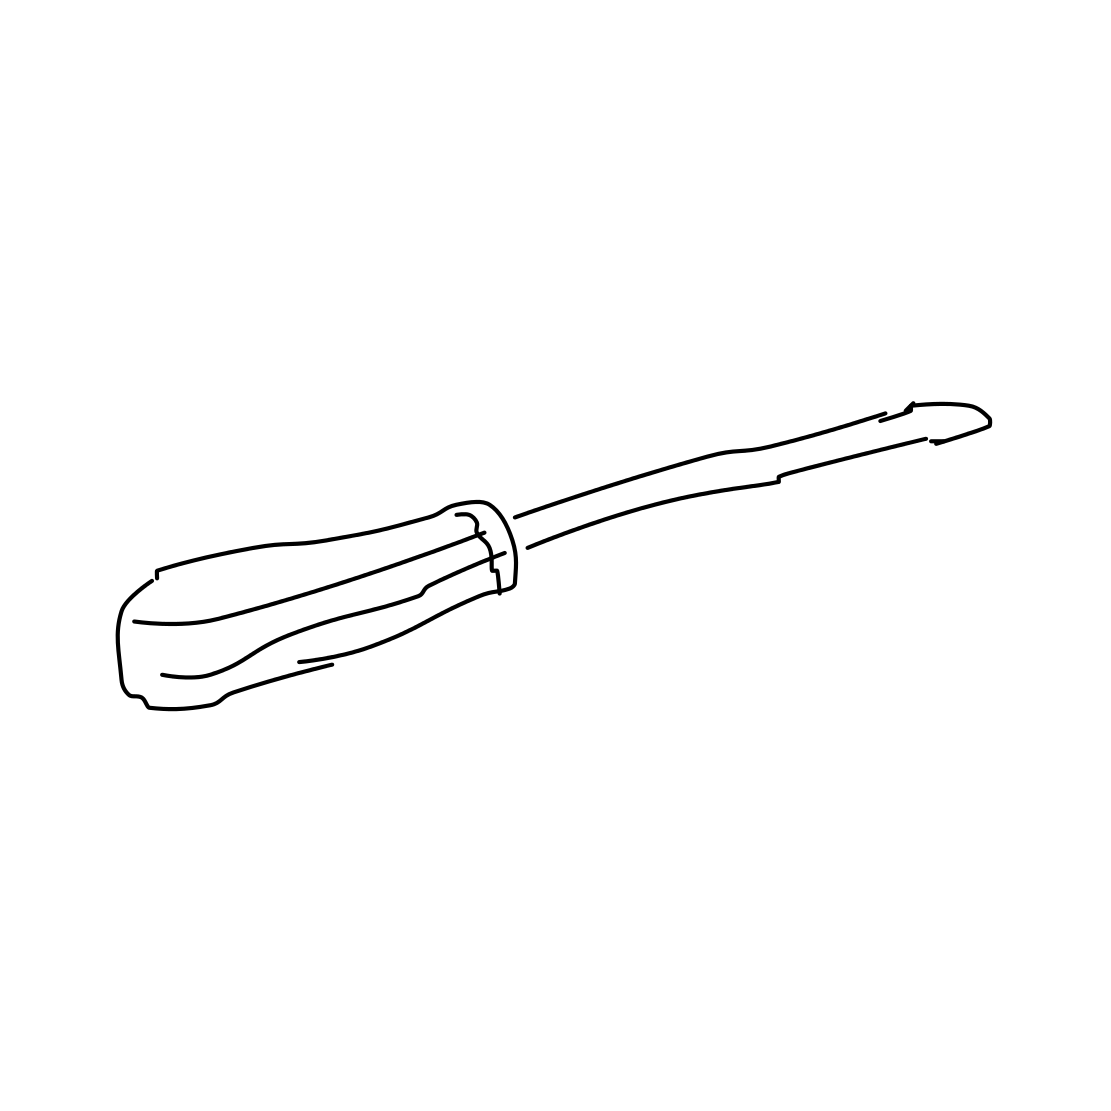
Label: screwdriver